Interaction volume radius: 10 \u00c5
Interaction volume height: 15 \u00c5
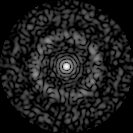
Disorder parameter: 0.8403